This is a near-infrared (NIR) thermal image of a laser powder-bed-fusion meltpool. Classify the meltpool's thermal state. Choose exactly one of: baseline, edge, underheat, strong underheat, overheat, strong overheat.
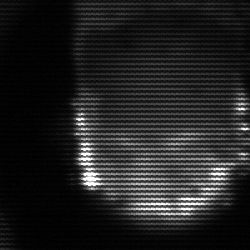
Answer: baseline